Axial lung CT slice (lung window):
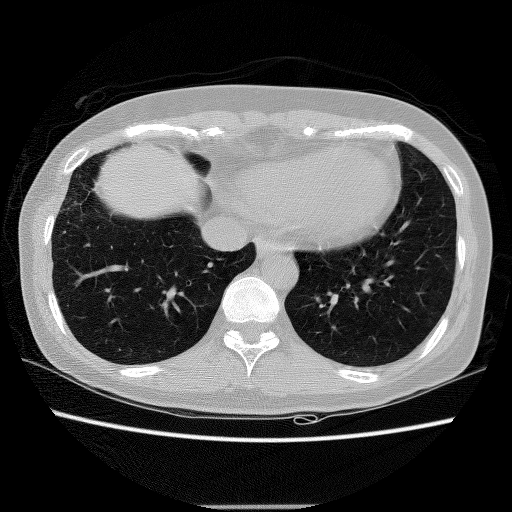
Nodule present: no